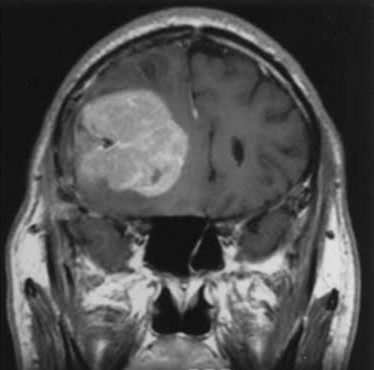
Label: meningioma